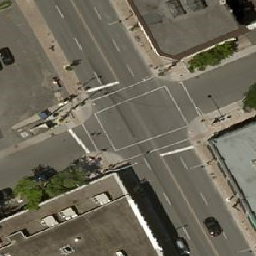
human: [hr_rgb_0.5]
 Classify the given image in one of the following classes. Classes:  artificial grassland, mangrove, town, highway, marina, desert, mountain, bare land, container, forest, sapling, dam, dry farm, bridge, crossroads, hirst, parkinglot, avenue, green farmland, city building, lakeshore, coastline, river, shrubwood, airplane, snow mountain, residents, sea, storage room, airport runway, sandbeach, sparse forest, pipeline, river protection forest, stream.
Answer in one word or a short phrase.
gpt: crossroads